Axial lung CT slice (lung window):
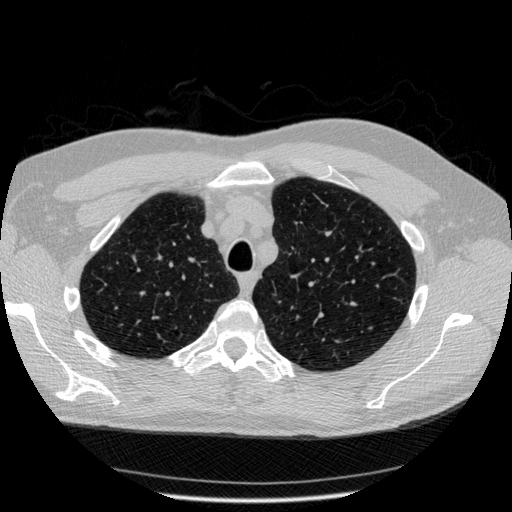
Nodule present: no